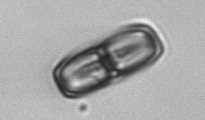
Label: Ephemera